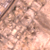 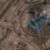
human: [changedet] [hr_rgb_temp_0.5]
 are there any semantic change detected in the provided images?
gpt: A green area appeared on the right of this area.